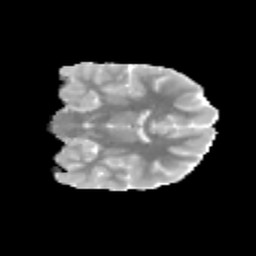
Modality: MD
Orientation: coronal
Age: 14
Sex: female
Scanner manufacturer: siemens
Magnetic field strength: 3 T
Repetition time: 3.8 s
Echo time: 0.07 s